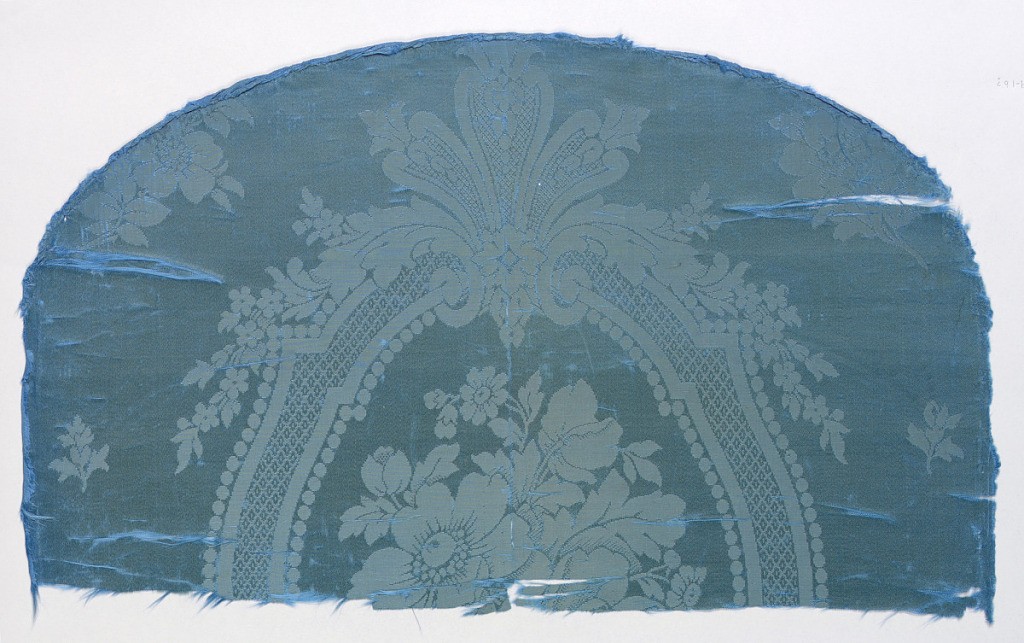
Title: Fragments
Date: ca. 1865
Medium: silk Technique: damassé (8-harness satin with 1/3 twill)
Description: Oval panel in blue damask probably for a chair back with a design of an oval frame enclosing a floral group. Acanthus leaves and swags below frame.